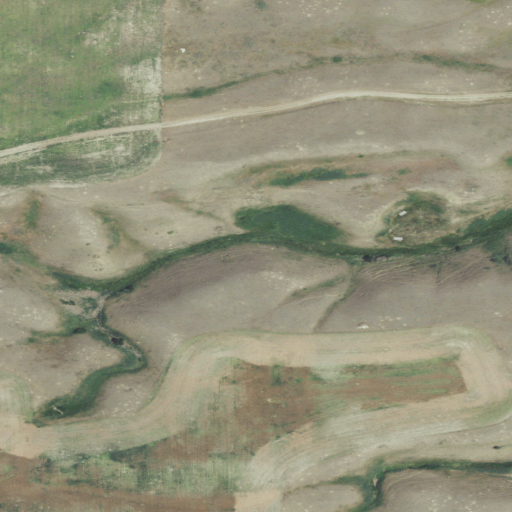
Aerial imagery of valley in Montana named Wolf Coulee containing grassland, shrub, and cultivated crops